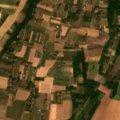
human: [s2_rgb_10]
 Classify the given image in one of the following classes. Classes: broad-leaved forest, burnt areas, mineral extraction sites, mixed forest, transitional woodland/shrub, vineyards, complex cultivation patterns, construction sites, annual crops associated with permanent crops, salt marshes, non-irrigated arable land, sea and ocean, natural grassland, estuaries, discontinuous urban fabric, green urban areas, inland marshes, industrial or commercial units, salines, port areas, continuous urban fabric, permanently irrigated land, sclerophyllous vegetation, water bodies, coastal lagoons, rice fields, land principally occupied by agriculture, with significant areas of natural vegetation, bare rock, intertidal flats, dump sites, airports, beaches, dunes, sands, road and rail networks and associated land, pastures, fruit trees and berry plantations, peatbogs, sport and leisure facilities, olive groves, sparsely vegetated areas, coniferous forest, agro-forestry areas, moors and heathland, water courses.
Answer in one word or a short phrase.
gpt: non-irrigated arable land, complex cultivation patterns, land principally occupied by agriculture, with significant areas of natural vegetation, broad-leaved forest